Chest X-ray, PA view. Patient: 48 years old, sex F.
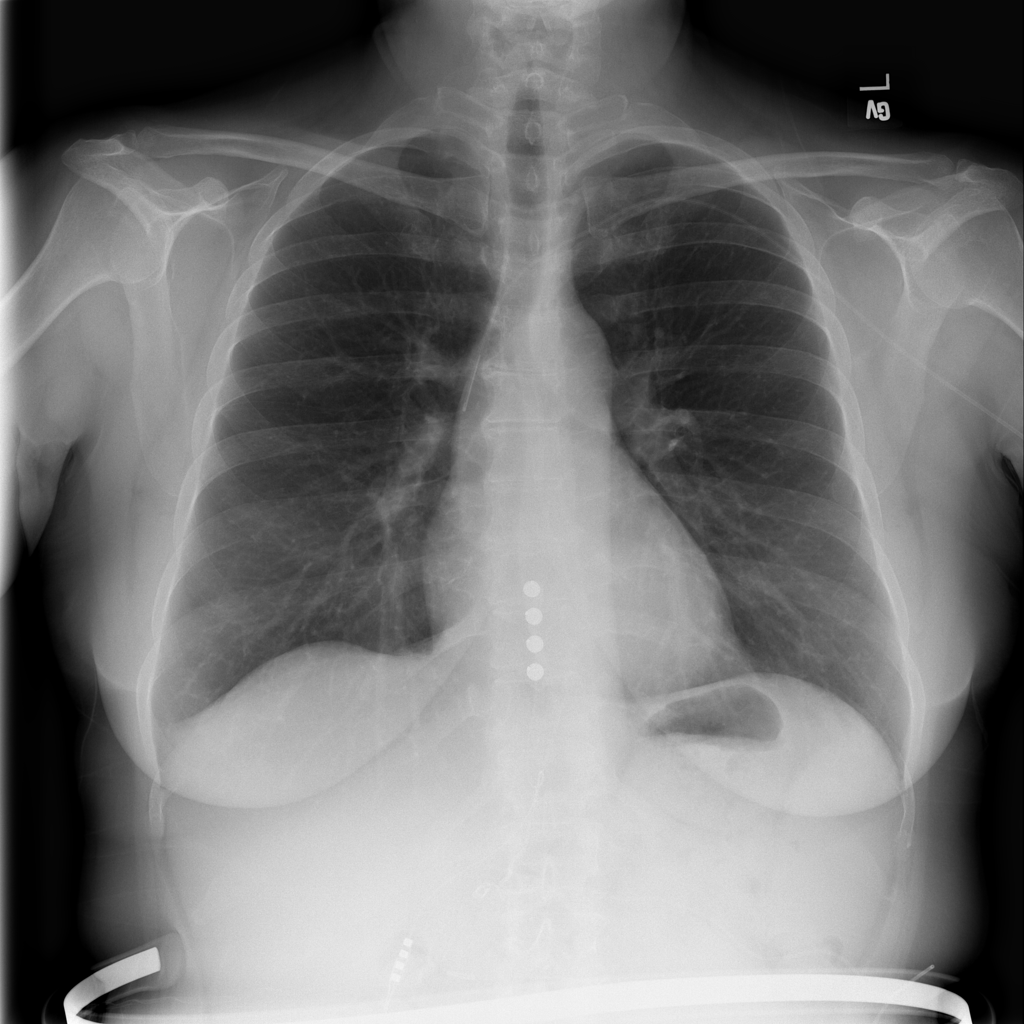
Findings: Pleural_Thickening